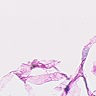
Metastatic tissue present: no